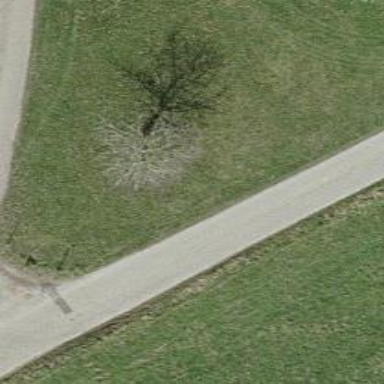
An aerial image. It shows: Single tag "natural: tree."